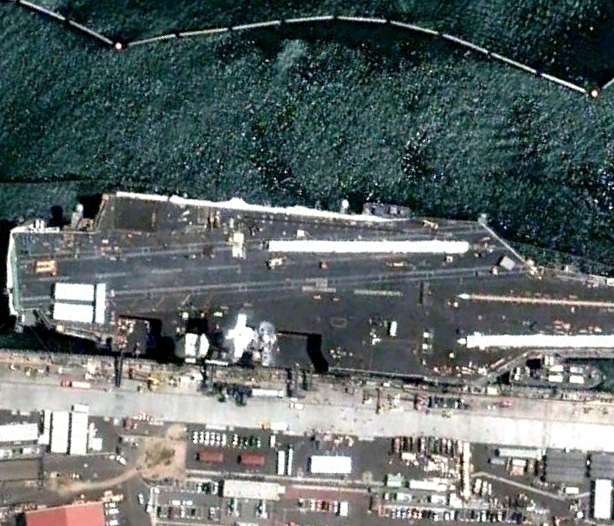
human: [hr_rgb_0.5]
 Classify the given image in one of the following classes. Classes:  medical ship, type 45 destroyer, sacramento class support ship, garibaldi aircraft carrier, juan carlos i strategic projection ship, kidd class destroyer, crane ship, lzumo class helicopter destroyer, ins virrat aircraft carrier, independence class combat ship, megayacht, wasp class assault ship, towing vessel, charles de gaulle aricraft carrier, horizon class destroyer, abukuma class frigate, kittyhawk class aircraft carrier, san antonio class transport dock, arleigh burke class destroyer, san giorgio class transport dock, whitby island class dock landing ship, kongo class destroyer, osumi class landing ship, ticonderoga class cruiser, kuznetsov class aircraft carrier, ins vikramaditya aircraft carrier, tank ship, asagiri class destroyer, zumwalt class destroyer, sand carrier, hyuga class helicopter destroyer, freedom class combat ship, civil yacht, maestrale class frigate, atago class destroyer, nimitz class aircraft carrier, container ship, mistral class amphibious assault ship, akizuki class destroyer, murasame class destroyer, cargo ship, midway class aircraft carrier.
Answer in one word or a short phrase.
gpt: Nimitz class aircraft carrier